Question: I am trying to create a button with centered icon and text as the example:

I've tried using a Button with drawableTop, but the centering of the icon and text doesn't scale well on different device screens.
Is it better to use a constraintlayout as button? Seems like there should be a better way.
Any ideas?
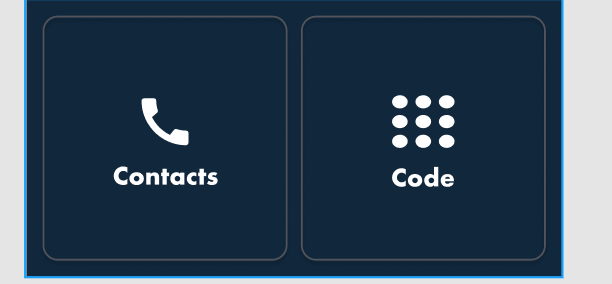
Answer: There are lots of way you can use it, here I am attaching you code and image please check it.
'''
<?xml version="1.0" encoding="utf-8"?>
<LinearLayout xmlns:android="http://schemas.android.com/apk/res/android"
xmlns:app="http://schemas.android.com/apk/res-auto"
xmlns:tools="http://schemas.android.com/tools"
android:layout_width="match_parent"
android:layout_height="wrap_content"
android:layout_margin="10dp"
android:background="#10273c"
android:gravity="center"
android:orientation="horizontal"
tools:context=".MainActivity">
<LinearLayout
android:layout_width="wrap_content"
android:layout_height="wrap_content"
android:layout_margin="10dp"
android:background="@drawable/round_corner_purple"
android:gravity="center"
android:orientation="vertical"
android:padding="20dp">
<ImageView
android:layout_width="wrap_content"
android:layout_height="wrap_content"
android:contentDescription="@null"
android:src="@drawable/ic_call" />
<TextView
android:layout_width="wrap_content"
android:layout_height="wrap_content"
android:layout_marginTop="10dp"
android:text="Contact"
android:textColor="@android:color/white"
android:textSize="16sp"
android:textStyle="bold" />
</LinearLayout>
<LinearLayout
android:layout_width="wrap_content"
android:layout_height="wrap_content"
android:layout_margin="10dp"
android:background="@drawable/round_corner_purple"
android:gravity="center"
android:orientation="vertical"
android:padding="20dp">
<ImageView
android:layout_width="wrap_content"
android:layout_height="wrap_content"
android:contentDescription="@null"
android:src="@drawable/ic_dialpad" />
<TextView
android:layout_width="wrap_content"
android:layout_height="wrap_content"
android:layout_marginTop="10dp"
android:text="Code"
android:paddingStart="10dp"
android:paddingEnd="10dp"
android:textColor="@android:color/white"
android:textSize="16sp"
android:textStyle="bold" />
</LinearLayout>
</LinearLayout>
'''
'''
<?xml version="1.0" encoding="utf-8"?>
<shape xmlns:android="http://schemas.android.com/apk/res/android"
android:shape="rectangle" android:padding="15sp">
<stroke android:width="1dp" android:color="#53545b"/>
<solid android:color="#10273c"/>
<corners
android:radius="10dp"/>
</shape>
'''
<URL>
Please add text in string.xml for good practise.